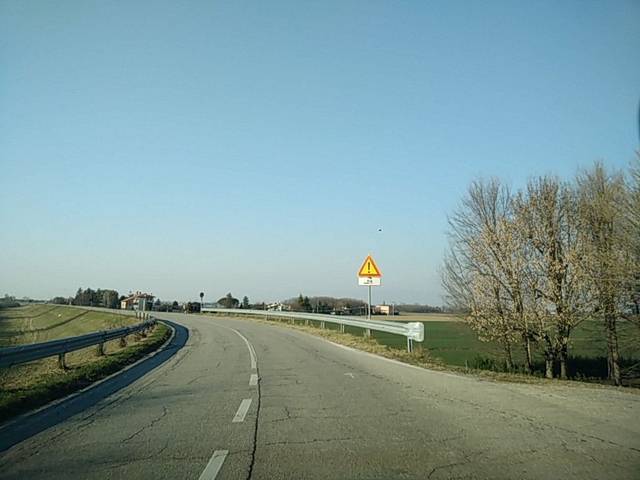
Region: Italy
Coordinates: 45.702, 12.711